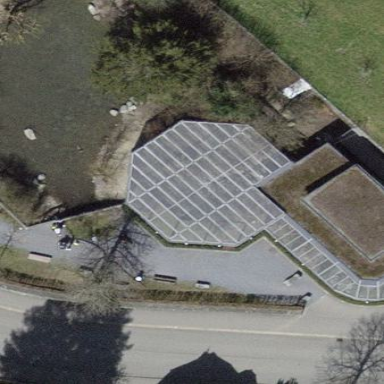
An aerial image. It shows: Aviary in the zoo.